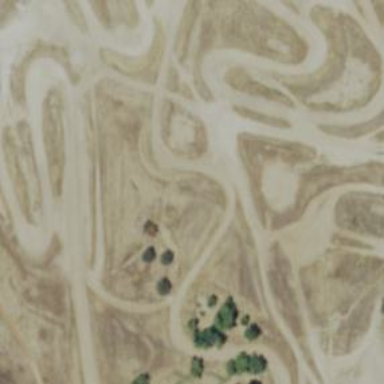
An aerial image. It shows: Motocross raceway road.